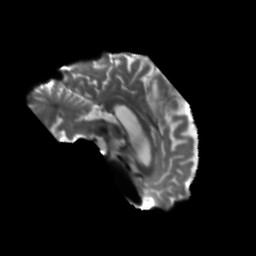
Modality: T2w
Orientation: sagittal
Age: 52
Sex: male
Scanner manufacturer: siemens
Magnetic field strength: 3 T
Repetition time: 5.25 s
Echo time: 0.08 s